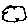
Label: cloud